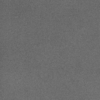
Label: dusty